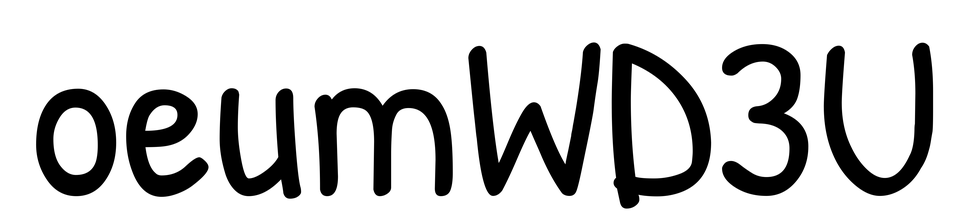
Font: PatrickHand-Regular